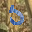
Label: 5